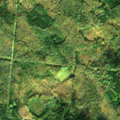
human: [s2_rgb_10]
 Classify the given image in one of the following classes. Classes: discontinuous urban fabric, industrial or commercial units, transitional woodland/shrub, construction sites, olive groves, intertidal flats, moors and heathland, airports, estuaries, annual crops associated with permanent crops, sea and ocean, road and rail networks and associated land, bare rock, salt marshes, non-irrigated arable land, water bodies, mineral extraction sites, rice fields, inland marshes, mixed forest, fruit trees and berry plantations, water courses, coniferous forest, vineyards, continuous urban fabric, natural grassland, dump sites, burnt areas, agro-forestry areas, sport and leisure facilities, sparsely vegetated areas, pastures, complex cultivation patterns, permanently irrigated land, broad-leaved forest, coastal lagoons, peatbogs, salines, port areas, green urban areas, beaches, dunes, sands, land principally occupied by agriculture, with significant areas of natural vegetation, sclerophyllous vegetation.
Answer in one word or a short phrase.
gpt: broad-leaved forest, mixed forest